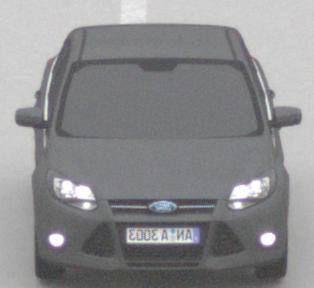
Make: Ford
Model: Focus 1.6 Ti-VCT
Detailed model: Focus (III)
Model produced from: 2011/09
Model produced until: 2014/09
Doors: 5
Color: gray
Road condition: dry road
Daytime: midday
Contrast: low contrast